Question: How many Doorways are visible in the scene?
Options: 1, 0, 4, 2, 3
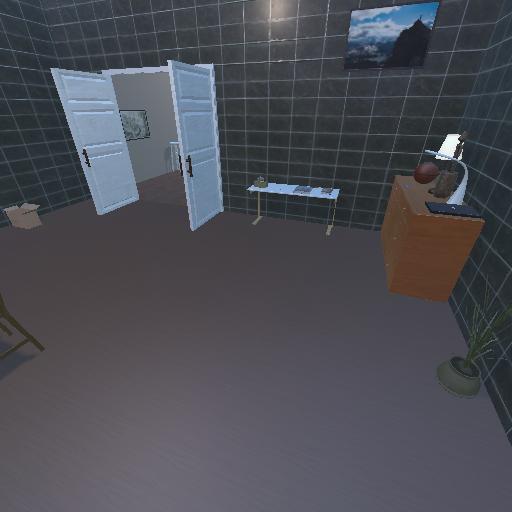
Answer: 1